Question: I am imitating telegram desktop app.
First time, I tried to put listview in row. But I failed.
So I use GridView.count with crossAxisCount: 2.
I want to fill empty area under contents.
<URL>

<URL>
'''
import 'package:flutter/material.dart';
void main() {
runApp(const MyApp());
}
class MyApp extends StatelessWidget {
const MyApp({Key? key}) : super(key: key);
// This widget is the root of your application.
@override
Widget build(BuildContext context) {
return MaterialApp(
title: 'Flutter Demo',
theme: ThemeData(
primarySwatch: Colors.yellow,
),
home: InitScreen(),
);
}
}
class InitScreen extends StatelessWidget {
const InitScreen({Key? key}) : super(key: key);
@override
Widget build(BuildContext context) {
return LayoutBuilder(
builder: (BuildContext context, BoxConstraints constraints) {
final width = constraints.maxWidth;
final height = constraints.maxHeight;
final ratio = width / height;
print(
"width: $width
height: $height
aspect ratio: $ratio",
);
return Scaffold(
body: ratio >= 1 ? const ChatListWithRoom() : const ChatList(),
);
},
);
}
}
class ChatList extends StatelessWidget {
const ChatList({Key? key}) : super(key: key);
@override
Widget build(BuildContext context) {
return ListView.builder(itemBuilder: (context, index) {
return ListTile(
leading: CircleAvatar(),
title: Text("daehwasangdaemyeong"),
subtitle: Text("coesinmeseji"),
trailing: Column(
mainAxisAlignment: MainAxisAlignment.spaceBetween,
crossAxisAlignment: CrossAxisAlignment.end,
children: const [
Text(
"coegeunmeseji naljjaorsigan",
style: TextStyle(
// fontSize: 12,
color: Colors.grey,
),
),
CircleAvatar(
maxRadius: 10,
child: FittedBox(
fit: BoxFit.scaleDown,
child: Text("ssahyeoissneunmesejigaesu"),
),
),
],
),
);
});
}
}
class ChatListWithRoom extends StatelessWidget {
const ChatListWithRoom({Key? key}) : super(key: key);
@override
Widget build(BuildContext context) {
return GridView.count(
crossAxisCount: 2,
children: [
ChatList(),
Container(
color: Colors.blue,
child: Center(child: Text("daehwabangeul seontaeghaejuseyo")),
)
],
);
}
}
'''
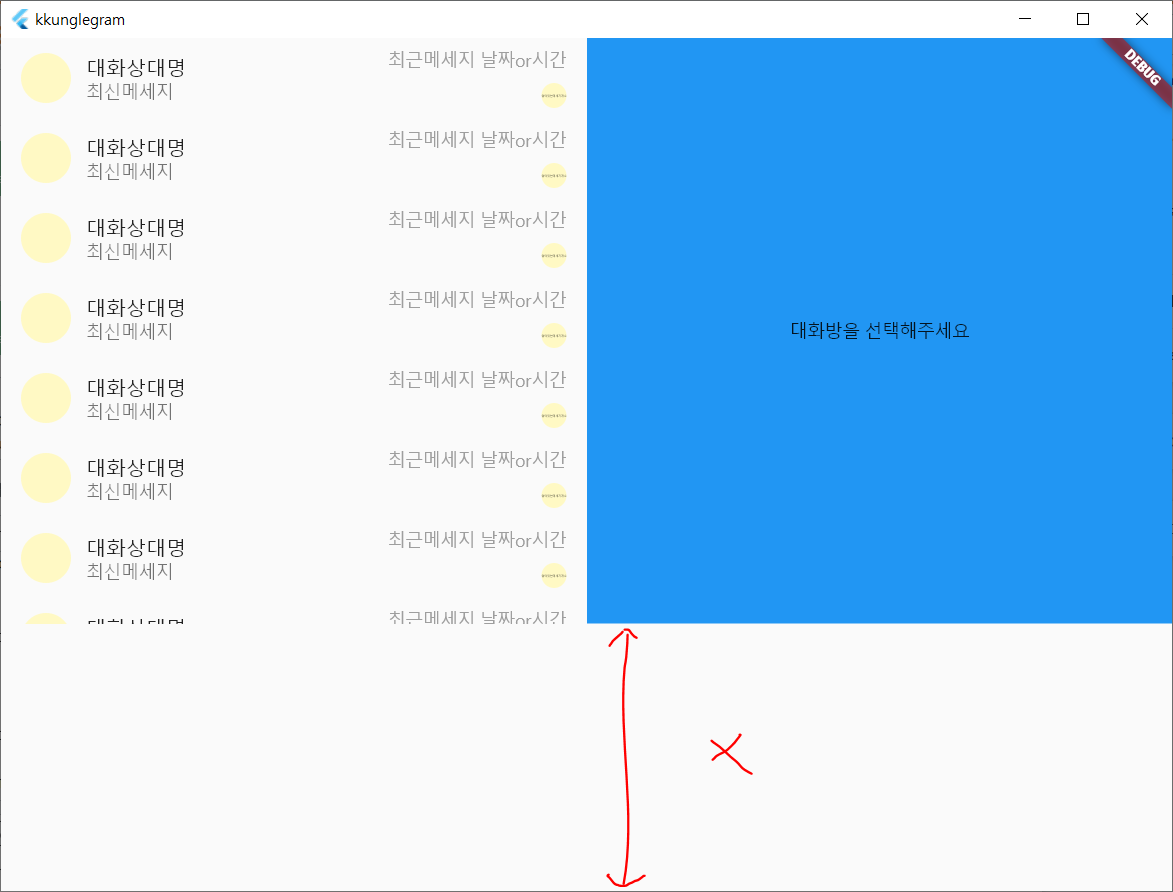
Answer: Instead of using a gridview which has a child aspect ratio of 1 as default (So you can a square layout for children) you can return a row with 2 expanded widgets (for equal size) and add chat list and image as children of expanded widgets as shown below.
'''
class ChatListWithRoom extends StatelessWidget {
const ChatListWithRoom({Key? key}) : super(key: key);
@override
Widget build(BuildContext context) {
return Row(
children: [
Expanded(
child: ChatList(),
),
Expanded(
child: Container(
color: Colors.blue,
child: Center(child: Text("daehwabangeul seontaeghaejuseyo")),
)
)
],
);
}
}
'''